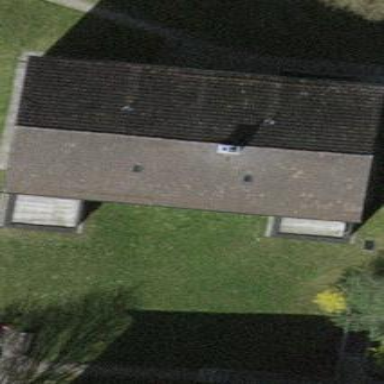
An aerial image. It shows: Building with gabled roof.